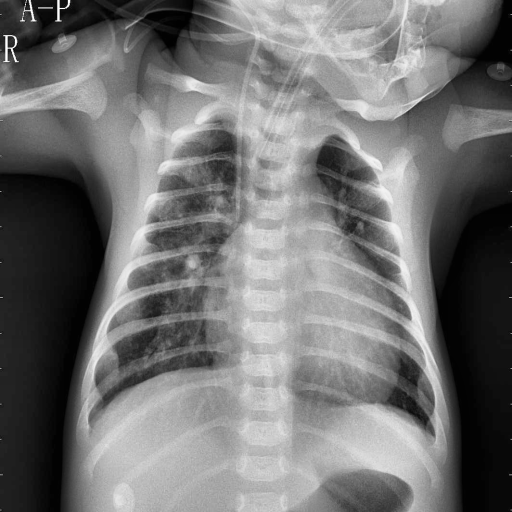
Finding: PNEUMONIA